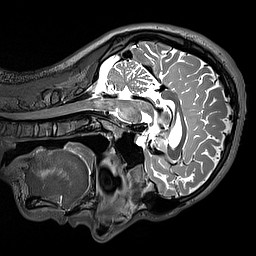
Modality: T2w
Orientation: sagittal
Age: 27
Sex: male
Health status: healthy
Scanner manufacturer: siemens
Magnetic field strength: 3 T
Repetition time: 3.2 s
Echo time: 0.412 s